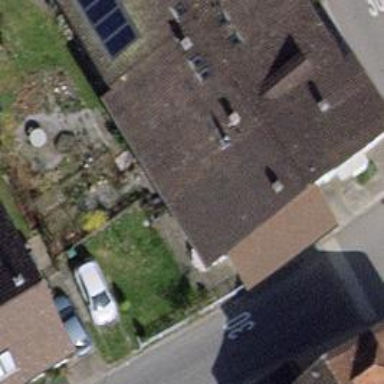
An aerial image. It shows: Terrace building with gabled roof.